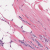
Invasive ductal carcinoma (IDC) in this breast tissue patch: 1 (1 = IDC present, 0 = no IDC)